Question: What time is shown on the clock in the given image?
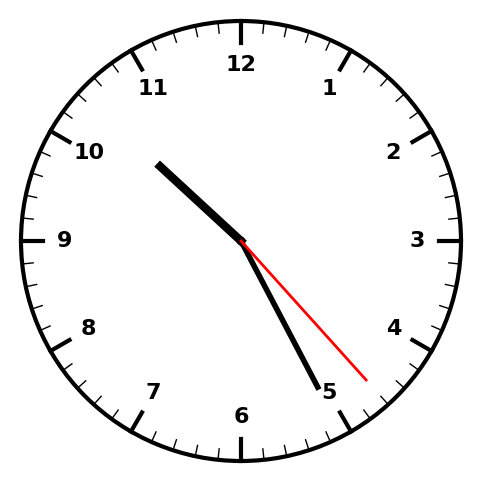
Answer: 10:25:23